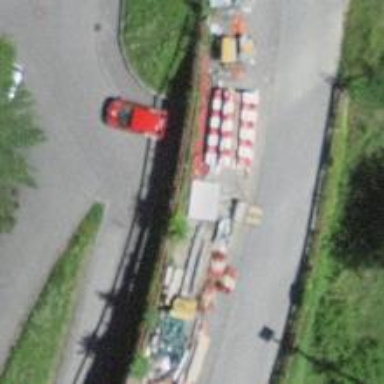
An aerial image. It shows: Bollard barrier.